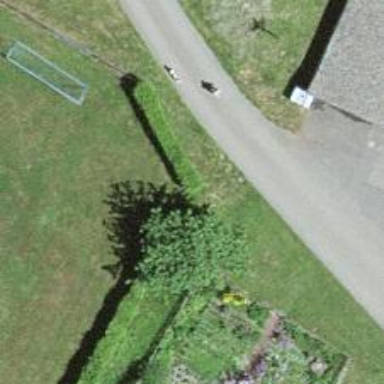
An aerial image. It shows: Hedge acting as barrier.